Aerial crown-view tile of a tropical tree (Barro Colorado Island, Panama), acquired 20240611:
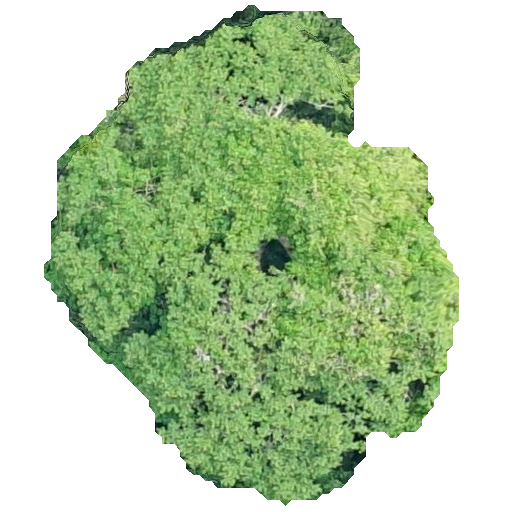
Species: Zanthoxylum ekmanii
GBIF accepted scientific name: Zanthoxylum ekmanii
Crown area: 219.216 m²